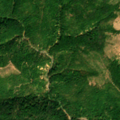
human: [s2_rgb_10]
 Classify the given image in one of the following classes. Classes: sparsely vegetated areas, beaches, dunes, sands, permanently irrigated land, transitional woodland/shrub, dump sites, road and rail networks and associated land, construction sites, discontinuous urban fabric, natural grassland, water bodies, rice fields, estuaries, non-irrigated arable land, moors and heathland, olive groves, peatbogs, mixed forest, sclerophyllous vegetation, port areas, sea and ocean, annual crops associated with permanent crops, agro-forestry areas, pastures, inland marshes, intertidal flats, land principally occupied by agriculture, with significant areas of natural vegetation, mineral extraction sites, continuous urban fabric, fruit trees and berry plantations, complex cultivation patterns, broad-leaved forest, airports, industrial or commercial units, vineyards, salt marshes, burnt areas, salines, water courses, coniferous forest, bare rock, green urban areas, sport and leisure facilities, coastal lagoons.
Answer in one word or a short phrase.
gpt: complex cultivation patterns, broad-leaved forest